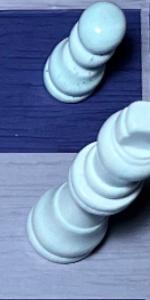
Label: King_White